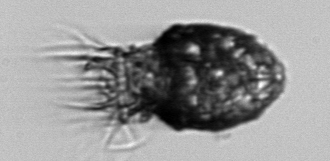
Label: Stenosemella_pacifica